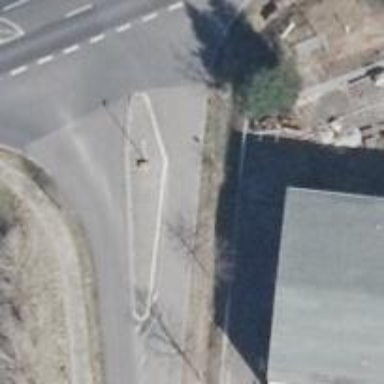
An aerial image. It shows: Road with "give way" sign.